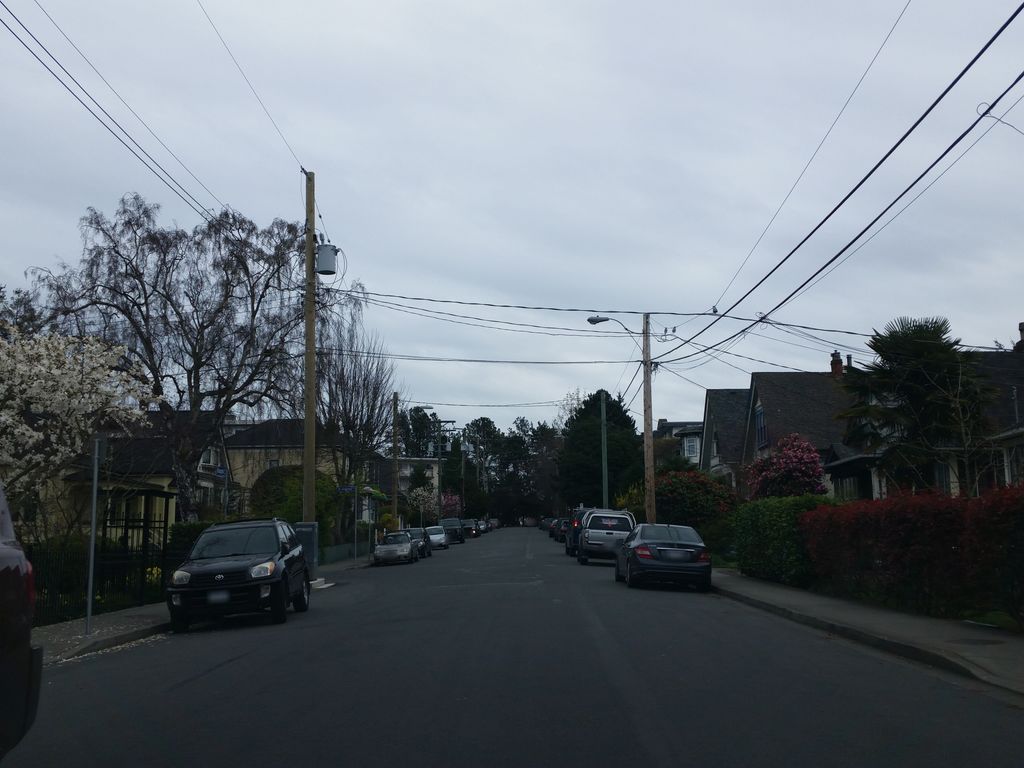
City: victoria